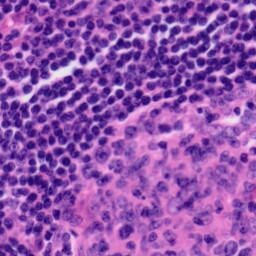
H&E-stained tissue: Tonsil